Interaction volume radius: 10 \u00c5
Interaction volume height: 10 \u00c5
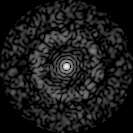
Disorder parameter: 0.8276